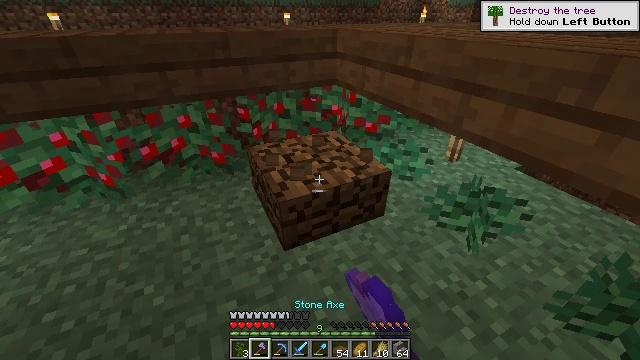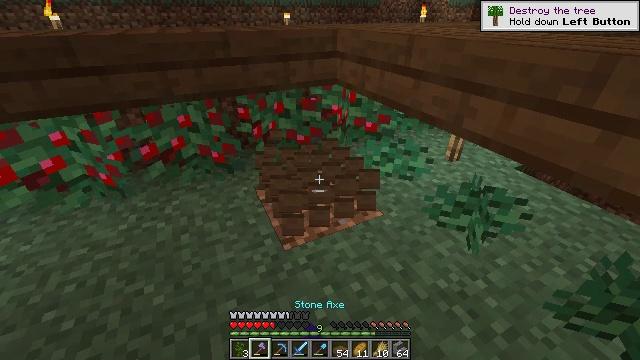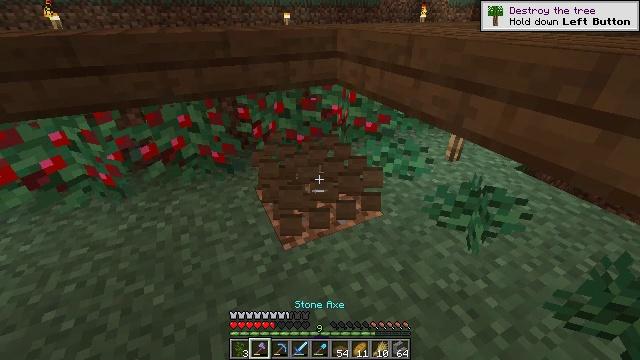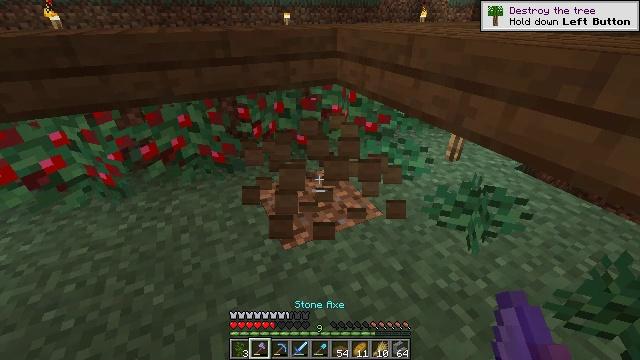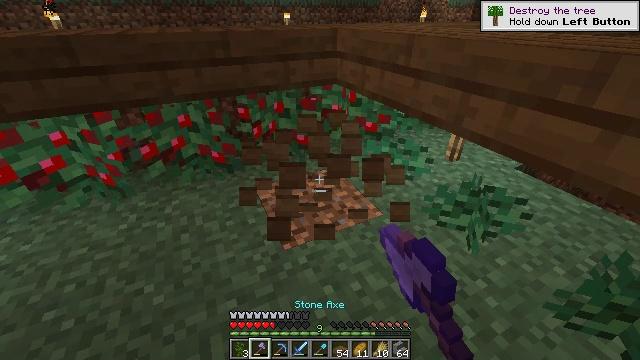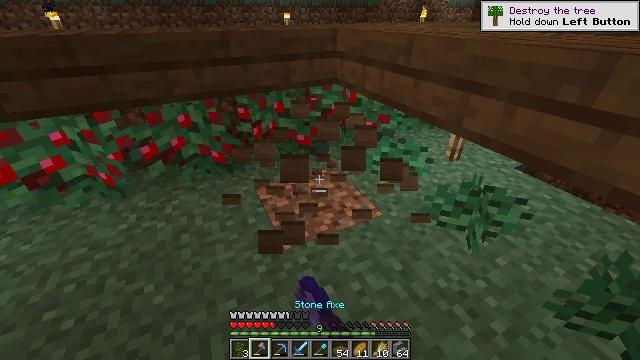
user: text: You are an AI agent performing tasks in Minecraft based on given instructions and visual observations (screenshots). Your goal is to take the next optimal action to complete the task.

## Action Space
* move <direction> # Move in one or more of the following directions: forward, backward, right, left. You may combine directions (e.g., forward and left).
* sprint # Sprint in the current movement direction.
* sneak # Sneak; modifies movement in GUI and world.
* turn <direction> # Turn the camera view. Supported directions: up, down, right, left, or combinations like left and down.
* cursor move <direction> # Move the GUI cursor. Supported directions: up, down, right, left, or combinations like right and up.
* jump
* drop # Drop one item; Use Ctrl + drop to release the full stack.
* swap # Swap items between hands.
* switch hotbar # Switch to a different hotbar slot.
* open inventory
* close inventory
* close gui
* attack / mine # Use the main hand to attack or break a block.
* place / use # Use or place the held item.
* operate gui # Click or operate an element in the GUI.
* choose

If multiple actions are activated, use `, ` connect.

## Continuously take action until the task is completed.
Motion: motion action
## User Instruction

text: Collect the spruce slab.
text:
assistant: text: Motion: attack / mine
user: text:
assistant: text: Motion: attack / mine
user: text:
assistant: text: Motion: attack / mine
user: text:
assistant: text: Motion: attack / mine
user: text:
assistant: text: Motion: attack / mine
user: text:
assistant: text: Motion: attack / mine